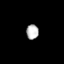
Tissue: lung
Cell type: Endothelial cells
Senescence score: 0.5454
Nuclear area (px): 171
Mean DAPI intensity: 192.398